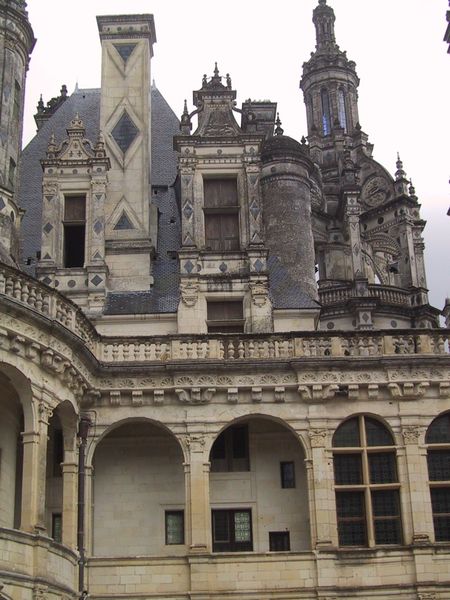
Titel: Schloss von Chambord
Standort: Chambord, Schloß (EU - F); (F Loiretal) (EU - F - Loiretal)
Schlagwörter: himmel, weiß, fenster, frankreich, glas, grau, hell, laterne, säulen, terasse, tür, dach, gebäude, haus, schloss, beige, ornament, zylinder, alt, wand, architektur, barock, stein, steine, vorhang, kirche, sonne, kamin, kamine, schornstein, turm, balkon, bogen, fassade, mauer, schornsteine, tag, pilaster, französisch, rundbogen, kuppel, detail, dekor, ornamente, stuck, geländer, galerie, foto, bögen, erker, fugen, gang, arkade, burg, fensterkreuz, sprossen, türmchen, türme, palast, balustrade, dom, trostlos, loch, rathaus, arkaden, raute, rauten, gesims, sandstein, glasfenster, schiefer, rundbögen, muscheln, gothik, bauwerk, bogengang, gotteshaus, schrägdach, wandelgang, trum, chambord, #frankreich